Field crop: maize
Growth stage: 2
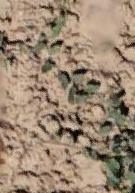
Species: convolvulus